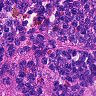
Metastatic tissue present: no